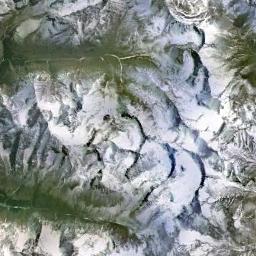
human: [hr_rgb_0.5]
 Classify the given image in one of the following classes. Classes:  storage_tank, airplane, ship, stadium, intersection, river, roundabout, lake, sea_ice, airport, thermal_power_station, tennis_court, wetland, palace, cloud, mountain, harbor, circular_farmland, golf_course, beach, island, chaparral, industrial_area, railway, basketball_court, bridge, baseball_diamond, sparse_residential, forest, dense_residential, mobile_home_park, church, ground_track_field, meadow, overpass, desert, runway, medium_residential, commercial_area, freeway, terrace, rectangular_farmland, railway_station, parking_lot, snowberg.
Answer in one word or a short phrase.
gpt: snowberg